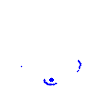
Particle: kaon